Here is a 2-D grayscale rendering of raw rotating-machine vibration samples (signal-to-image). What is the most likely rotor condition (normal, misalignment, unbalance, looseness)?
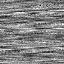
Answer: unbalance